Question: I used a 3rdparty image merging watermarking script to watermark some images, though it did the job as it should the result was the kind of disastrous the folder/dir size went from 3GB to 9GB.
So I was thinking that regular watermarking would be a better option rather then image overlaying, but I can't seem to find anything about wm backgrounds only text, what I want is a white section overlay at the bottom of each image and text inside that section, basically like 9gag.com but on top of image rather then below.

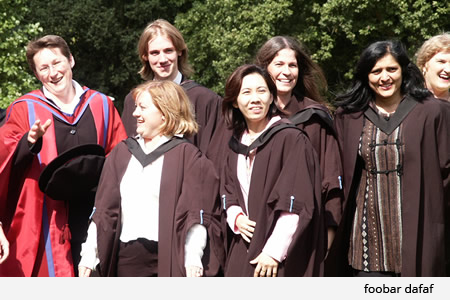
Answer: The problem is likely the output settings. Watermarking itself should not add to the process, however when generating a "new" image, there's a good chance the optimization/compression settings weren't the same as the original image (setting it as anything lower than the original image won't gain any quality since the information is already lost, so keep it the same or set it higher).